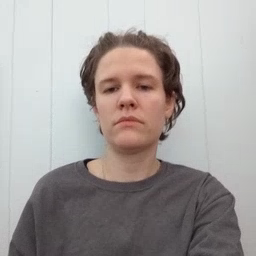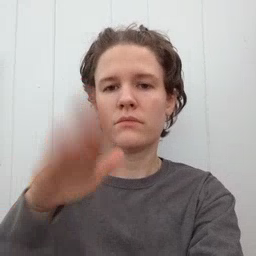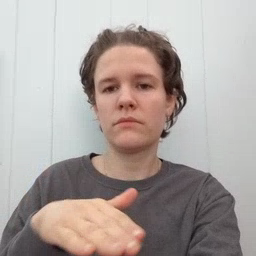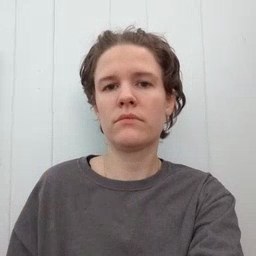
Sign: on